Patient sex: F
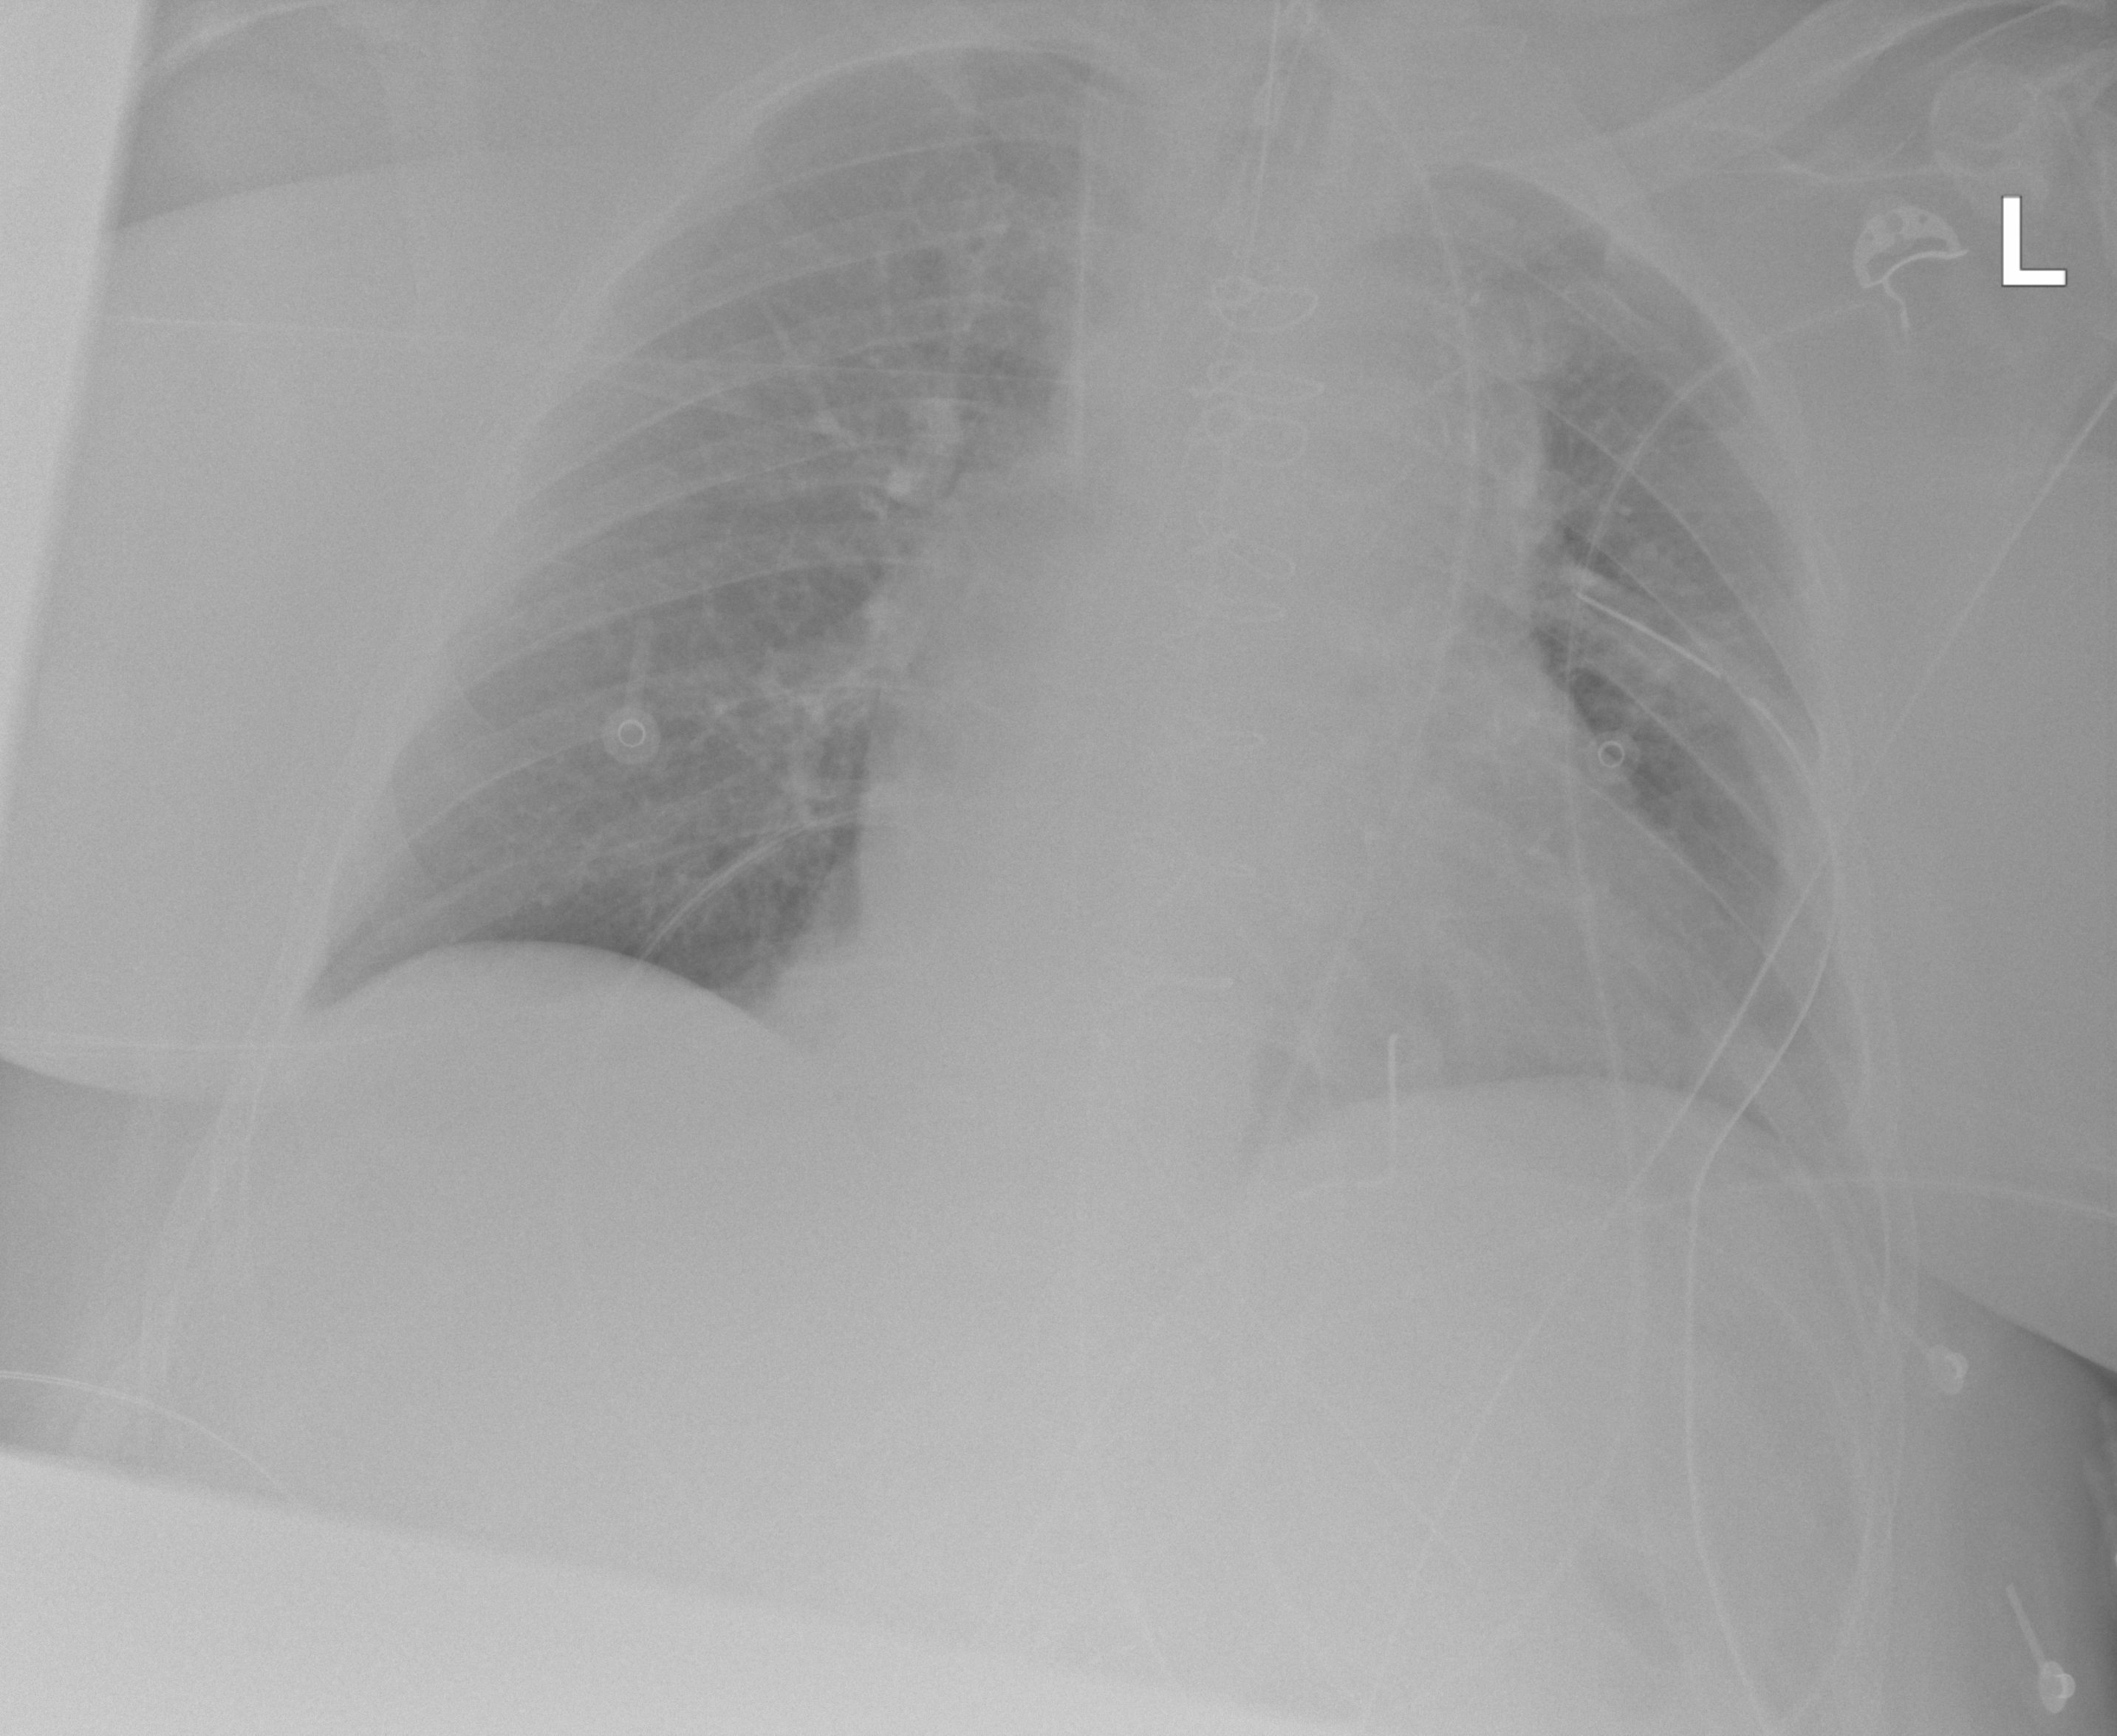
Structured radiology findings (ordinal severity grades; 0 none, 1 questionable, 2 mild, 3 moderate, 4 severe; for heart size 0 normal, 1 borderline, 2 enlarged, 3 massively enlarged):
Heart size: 2
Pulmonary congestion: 0
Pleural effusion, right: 0
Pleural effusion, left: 2
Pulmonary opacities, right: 0
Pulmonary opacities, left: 0
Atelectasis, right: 0
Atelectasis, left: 2